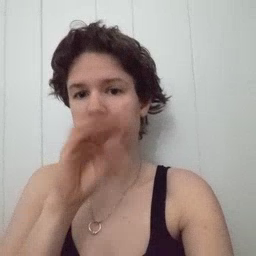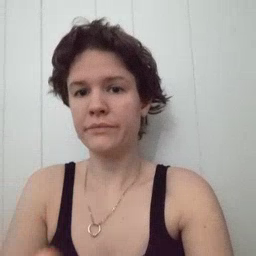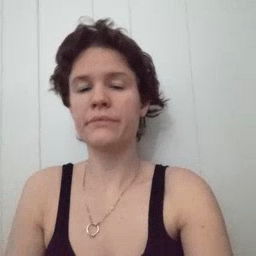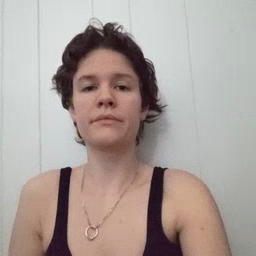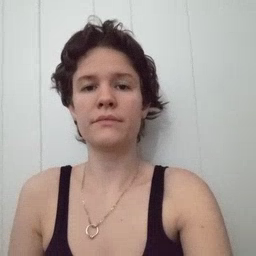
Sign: blow